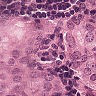
Metastatic tissue present: yes